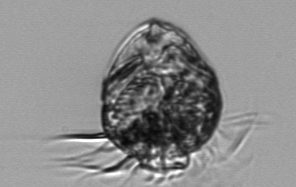
Label: Strombidium_capitatum